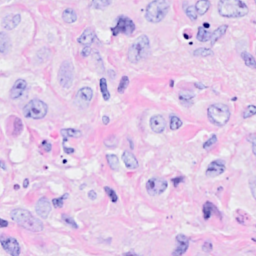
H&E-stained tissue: Breast